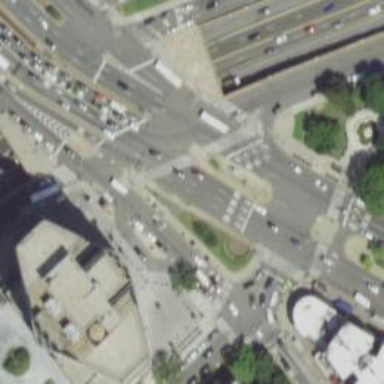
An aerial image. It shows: Traffic island located on footway.